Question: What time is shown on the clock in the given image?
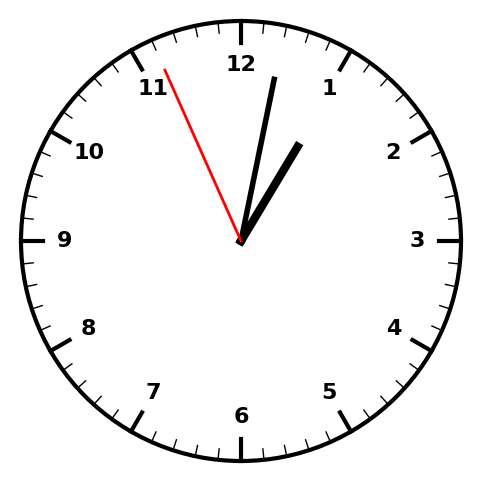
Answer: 01:01:56